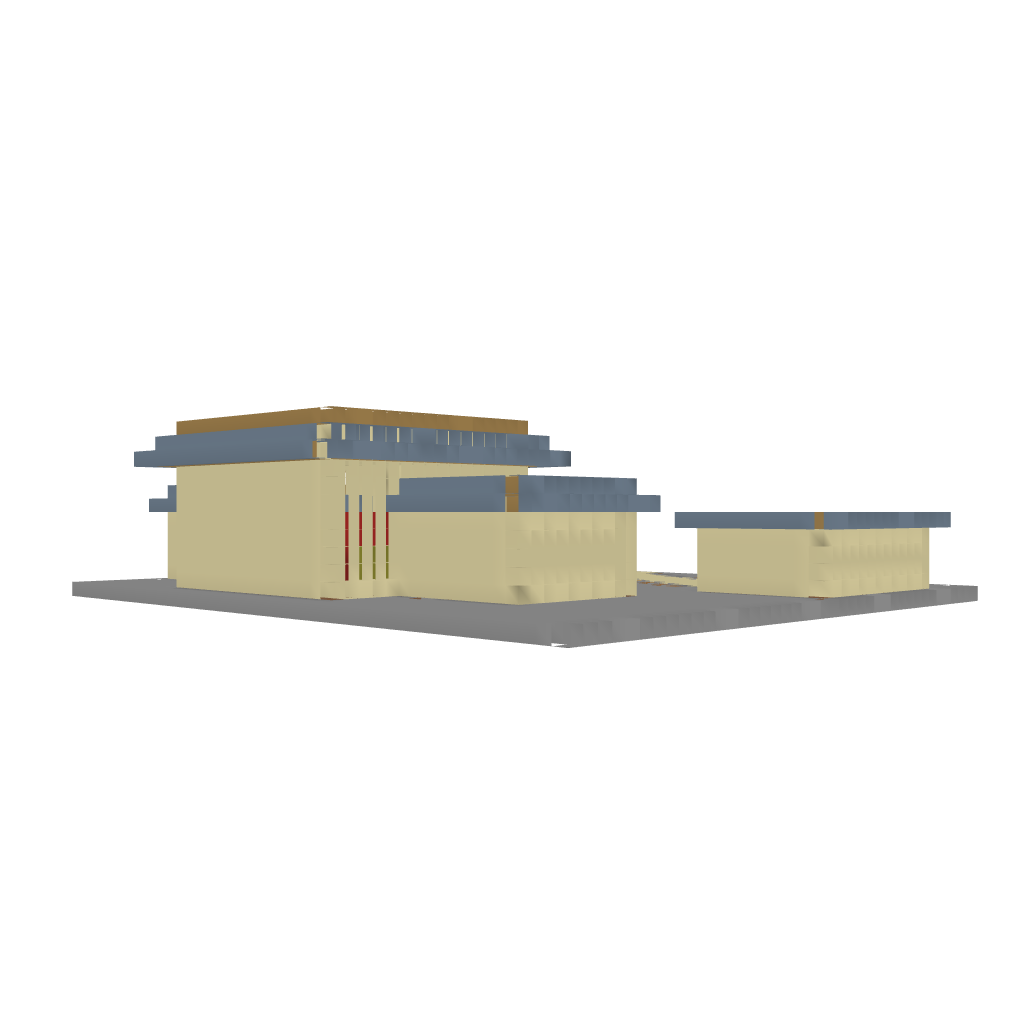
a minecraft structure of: Sandstone Mansion